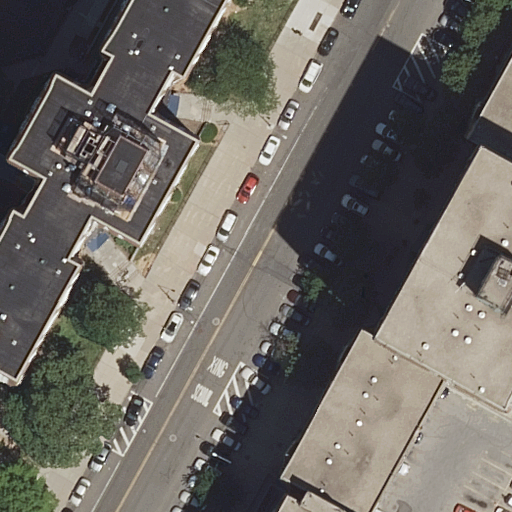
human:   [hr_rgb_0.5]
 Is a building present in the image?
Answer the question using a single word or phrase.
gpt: yes

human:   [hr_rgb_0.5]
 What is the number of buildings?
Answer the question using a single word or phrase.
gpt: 5

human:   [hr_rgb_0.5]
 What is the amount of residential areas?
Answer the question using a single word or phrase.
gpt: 2

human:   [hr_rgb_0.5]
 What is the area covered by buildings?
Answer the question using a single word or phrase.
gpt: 3037m2

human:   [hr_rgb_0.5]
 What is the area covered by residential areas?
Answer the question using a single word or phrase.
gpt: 10714m2

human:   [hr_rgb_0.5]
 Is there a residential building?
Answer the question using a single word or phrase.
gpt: yes

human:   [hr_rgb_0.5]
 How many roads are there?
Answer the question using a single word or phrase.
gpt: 1

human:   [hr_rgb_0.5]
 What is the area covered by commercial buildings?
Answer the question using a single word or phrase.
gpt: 0m2

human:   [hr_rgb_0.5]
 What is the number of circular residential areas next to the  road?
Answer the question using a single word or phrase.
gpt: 0

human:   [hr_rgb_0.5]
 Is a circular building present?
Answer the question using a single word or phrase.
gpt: no

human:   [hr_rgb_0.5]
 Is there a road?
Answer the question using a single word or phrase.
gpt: yes

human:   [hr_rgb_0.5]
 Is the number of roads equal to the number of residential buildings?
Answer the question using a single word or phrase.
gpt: no

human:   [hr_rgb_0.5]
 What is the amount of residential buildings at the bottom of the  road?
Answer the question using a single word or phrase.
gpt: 2

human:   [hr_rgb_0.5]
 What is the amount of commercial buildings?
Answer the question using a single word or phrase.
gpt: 0

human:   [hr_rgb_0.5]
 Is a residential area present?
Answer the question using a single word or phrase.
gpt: yes

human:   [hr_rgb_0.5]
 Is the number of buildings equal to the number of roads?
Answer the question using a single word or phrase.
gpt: no

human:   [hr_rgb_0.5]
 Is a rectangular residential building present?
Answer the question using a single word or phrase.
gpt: yes

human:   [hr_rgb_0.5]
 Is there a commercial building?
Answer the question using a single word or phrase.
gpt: no

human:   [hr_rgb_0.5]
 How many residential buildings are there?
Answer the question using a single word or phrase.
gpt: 5

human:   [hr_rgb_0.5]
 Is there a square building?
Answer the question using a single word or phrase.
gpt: no

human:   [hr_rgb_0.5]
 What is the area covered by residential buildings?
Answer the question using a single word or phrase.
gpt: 3037m2

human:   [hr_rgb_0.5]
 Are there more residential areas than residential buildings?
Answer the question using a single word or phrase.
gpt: no

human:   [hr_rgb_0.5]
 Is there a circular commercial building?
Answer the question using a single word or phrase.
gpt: no

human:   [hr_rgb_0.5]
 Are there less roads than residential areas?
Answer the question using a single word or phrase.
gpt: yes

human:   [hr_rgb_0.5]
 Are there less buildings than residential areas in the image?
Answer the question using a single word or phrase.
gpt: no

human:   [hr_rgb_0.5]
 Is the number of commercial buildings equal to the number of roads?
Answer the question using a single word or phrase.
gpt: no

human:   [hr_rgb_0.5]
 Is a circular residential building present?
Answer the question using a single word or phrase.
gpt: no

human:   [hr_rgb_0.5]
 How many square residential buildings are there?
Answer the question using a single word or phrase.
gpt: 0

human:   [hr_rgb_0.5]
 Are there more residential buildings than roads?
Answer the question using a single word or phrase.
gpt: yes

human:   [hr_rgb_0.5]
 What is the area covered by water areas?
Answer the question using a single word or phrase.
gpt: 0m2

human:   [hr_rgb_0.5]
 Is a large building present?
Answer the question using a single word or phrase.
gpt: yes

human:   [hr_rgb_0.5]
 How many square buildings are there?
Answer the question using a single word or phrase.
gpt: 0

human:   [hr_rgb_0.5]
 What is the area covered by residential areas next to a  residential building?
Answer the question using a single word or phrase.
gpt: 10714m2

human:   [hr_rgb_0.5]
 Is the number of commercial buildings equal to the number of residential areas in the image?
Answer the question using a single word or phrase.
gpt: no

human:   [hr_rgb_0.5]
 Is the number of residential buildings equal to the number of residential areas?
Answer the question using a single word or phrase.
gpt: no

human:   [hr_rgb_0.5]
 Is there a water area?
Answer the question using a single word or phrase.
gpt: no

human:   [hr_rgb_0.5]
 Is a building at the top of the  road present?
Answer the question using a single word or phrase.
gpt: yes

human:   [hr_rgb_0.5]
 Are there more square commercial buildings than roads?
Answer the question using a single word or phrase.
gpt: no

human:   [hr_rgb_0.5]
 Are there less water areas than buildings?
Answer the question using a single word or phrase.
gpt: yes

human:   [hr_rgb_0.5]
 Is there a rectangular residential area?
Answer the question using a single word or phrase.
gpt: yes

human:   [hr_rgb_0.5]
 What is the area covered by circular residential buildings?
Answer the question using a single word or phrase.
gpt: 0m2

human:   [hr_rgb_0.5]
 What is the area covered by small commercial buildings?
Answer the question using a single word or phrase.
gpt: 0m2

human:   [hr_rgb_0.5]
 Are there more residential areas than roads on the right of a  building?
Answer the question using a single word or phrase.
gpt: yes

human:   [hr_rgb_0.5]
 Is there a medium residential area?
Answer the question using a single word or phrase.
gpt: no

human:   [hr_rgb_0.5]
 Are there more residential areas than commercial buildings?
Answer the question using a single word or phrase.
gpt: yes

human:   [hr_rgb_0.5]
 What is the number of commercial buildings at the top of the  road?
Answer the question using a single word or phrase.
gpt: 0

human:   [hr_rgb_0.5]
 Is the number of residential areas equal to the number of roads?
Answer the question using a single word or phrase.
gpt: no

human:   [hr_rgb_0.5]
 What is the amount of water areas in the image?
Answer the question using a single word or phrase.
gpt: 0

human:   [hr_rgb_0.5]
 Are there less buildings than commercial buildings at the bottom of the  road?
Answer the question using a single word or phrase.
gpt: no

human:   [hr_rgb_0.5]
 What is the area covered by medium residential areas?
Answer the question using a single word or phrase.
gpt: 0m2

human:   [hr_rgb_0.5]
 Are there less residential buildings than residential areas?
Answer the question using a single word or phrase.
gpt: no

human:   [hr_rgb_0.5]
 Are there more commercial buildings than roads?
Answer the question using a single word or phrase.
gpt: no

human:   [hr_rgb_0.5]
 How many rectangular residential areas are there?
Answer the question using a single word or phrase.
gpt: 2

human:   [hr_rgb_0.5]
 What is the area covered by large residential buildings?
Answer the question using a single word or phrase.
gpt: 2923m2

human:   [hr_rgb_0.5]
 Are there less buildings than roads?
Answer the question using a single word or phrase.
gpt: no

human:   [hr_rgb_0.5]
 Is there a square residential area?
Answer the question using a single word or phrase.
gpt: no

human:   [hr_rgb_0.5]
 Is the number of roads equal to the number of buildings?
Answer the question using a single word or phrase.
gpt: no

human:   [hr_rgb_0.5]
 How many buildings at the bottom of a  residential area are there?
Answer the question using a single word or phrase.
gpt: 5

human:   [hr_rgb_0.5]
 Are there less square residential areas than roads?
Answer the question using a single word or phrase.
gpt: yes

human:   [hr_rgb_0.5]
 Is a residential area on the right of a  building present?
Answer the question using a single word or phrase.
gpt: no

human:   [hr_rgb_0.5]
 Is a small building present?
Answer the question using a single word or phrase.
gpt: yes

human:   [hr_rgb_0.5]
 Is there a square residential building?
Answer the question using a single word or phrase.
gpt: no

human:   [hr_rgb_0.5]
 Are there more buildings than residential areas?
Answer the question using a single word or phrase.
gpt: yes

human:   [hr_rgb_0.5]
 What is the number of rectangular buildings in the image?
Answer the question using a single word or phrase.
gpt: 3